Interaction volume radius: 5 \u00c5
Interaction volume height: 15 \u00c5
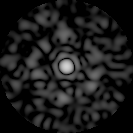
Disorder parameter: 0.8621